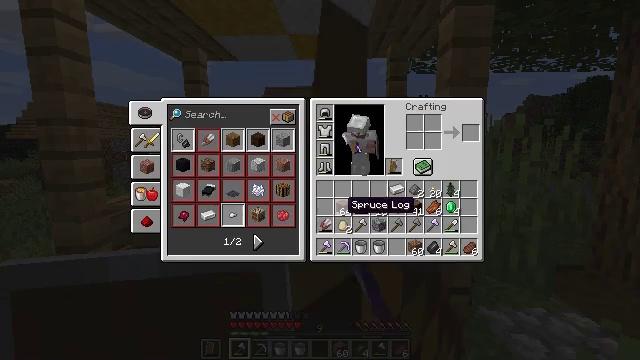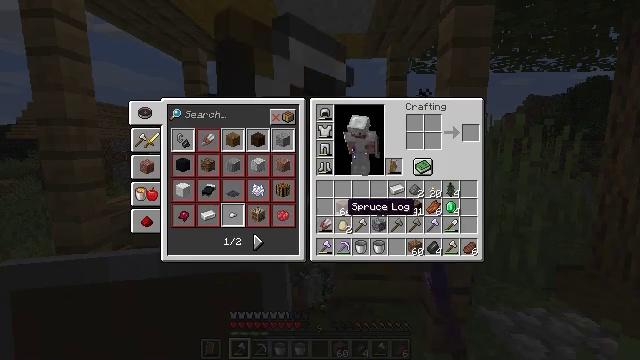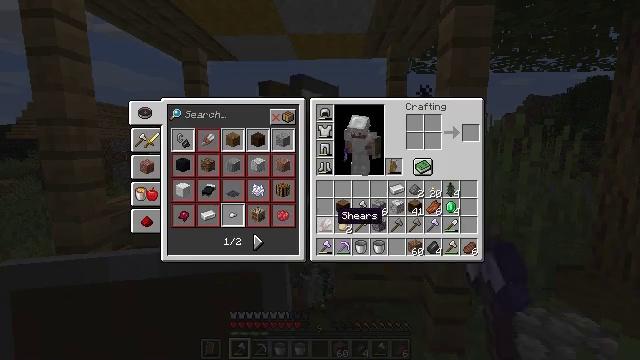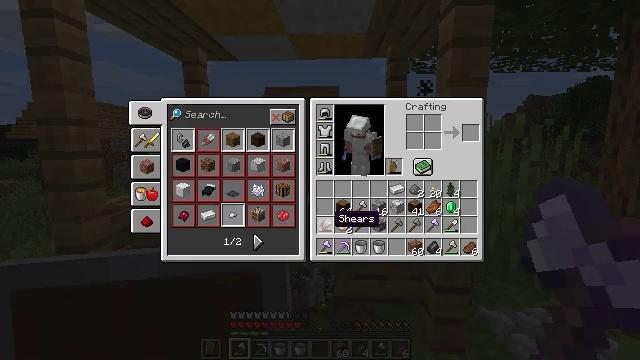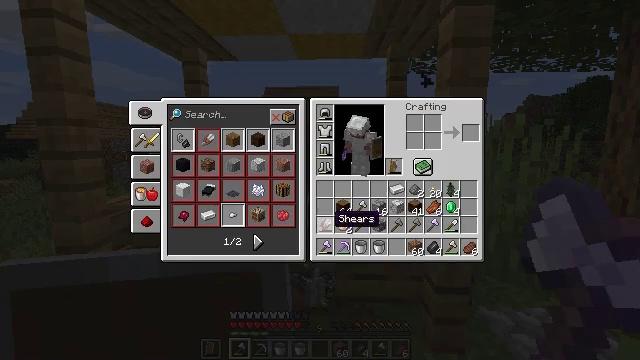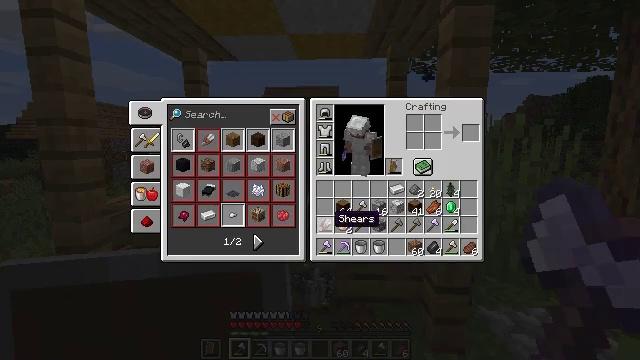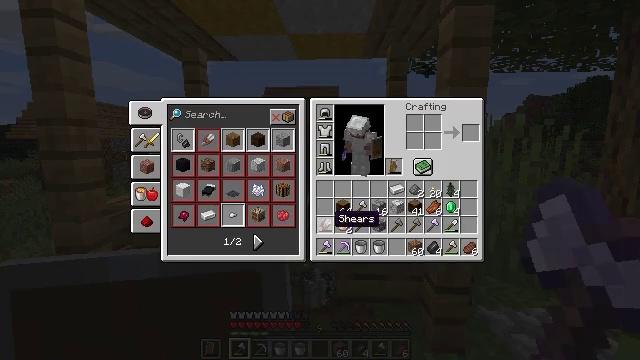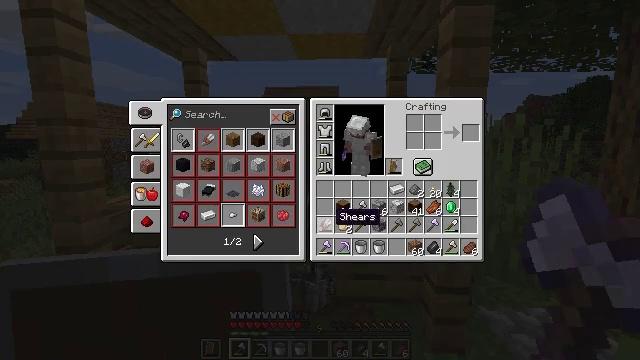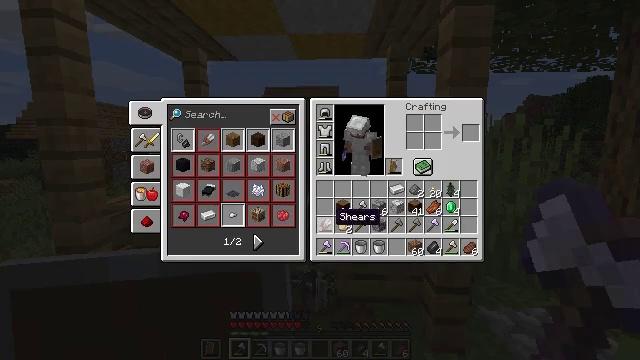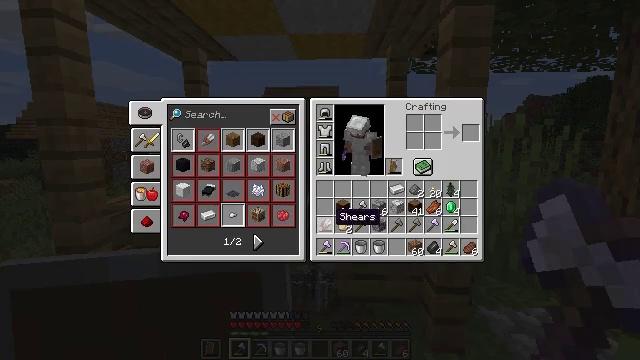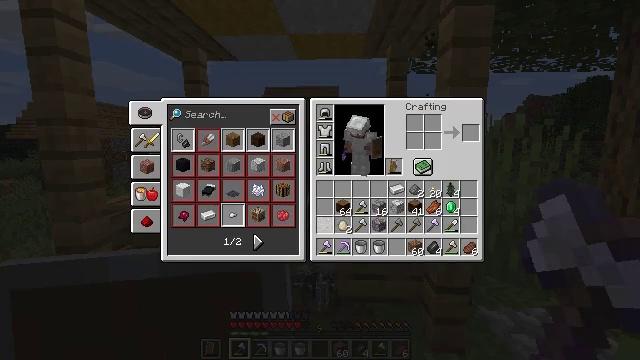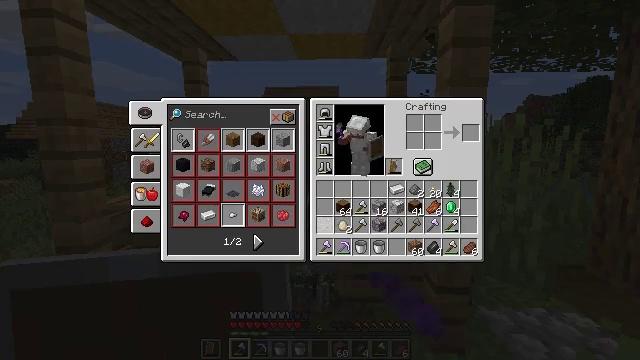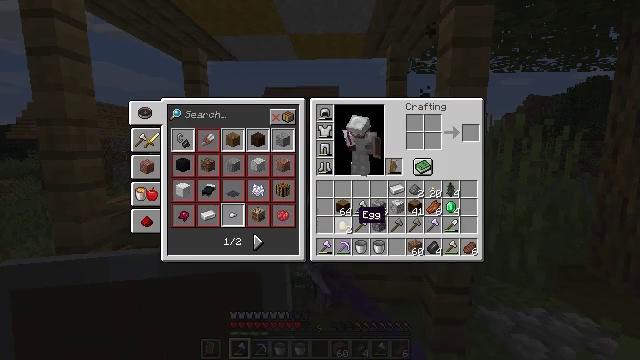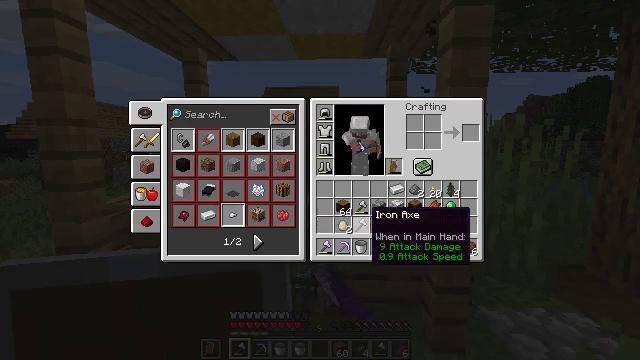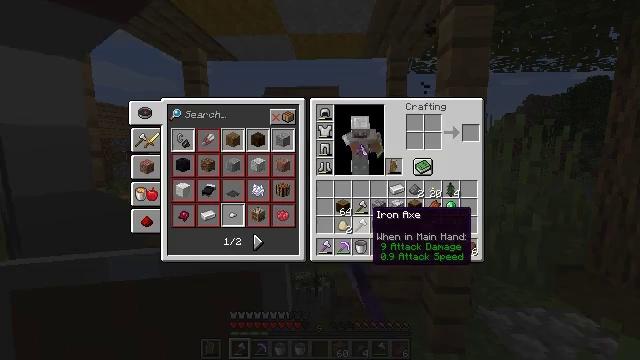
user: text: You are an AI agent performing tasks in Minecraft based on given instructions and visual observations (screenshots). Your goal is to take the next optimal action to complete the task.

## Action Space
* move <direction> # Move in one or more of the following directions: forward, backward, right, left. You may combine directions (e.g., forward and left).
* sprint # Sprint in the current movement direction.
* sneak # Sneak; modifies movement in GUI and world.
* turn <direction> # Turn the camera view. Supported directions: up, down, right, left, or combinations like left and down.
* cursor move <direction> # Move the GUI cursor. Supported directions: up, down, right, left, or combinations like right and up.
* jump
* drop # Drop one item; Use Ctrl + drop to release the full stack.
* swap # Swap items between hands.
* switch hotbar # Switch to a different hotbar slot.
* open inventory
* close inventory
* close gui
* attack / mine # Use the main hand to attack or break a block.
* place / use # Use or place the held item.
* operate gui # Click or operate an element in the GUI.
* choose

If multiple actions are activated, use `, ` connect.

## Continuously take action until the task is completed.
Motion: motion action
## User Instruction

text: Drop shears.
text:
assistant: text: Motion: sprint, open gui
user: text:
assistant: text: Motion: sprint, cursor move left and down
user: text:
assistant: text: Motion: sprint
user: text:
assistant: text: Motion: sprint
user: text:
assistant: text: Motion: sprint
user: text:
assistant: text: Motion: sprint
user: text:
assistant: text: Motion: sprint
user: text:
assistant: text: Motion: sprint
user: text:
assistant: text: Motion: sprint
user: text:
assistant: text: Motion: sprint, drop
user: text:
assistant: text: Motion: sprint, drop
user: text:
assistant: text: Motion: sprint, cursor move right
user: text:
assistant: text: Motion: sprint, cursor move right
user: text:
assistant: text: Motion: sprint
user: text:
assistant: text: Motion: sprint